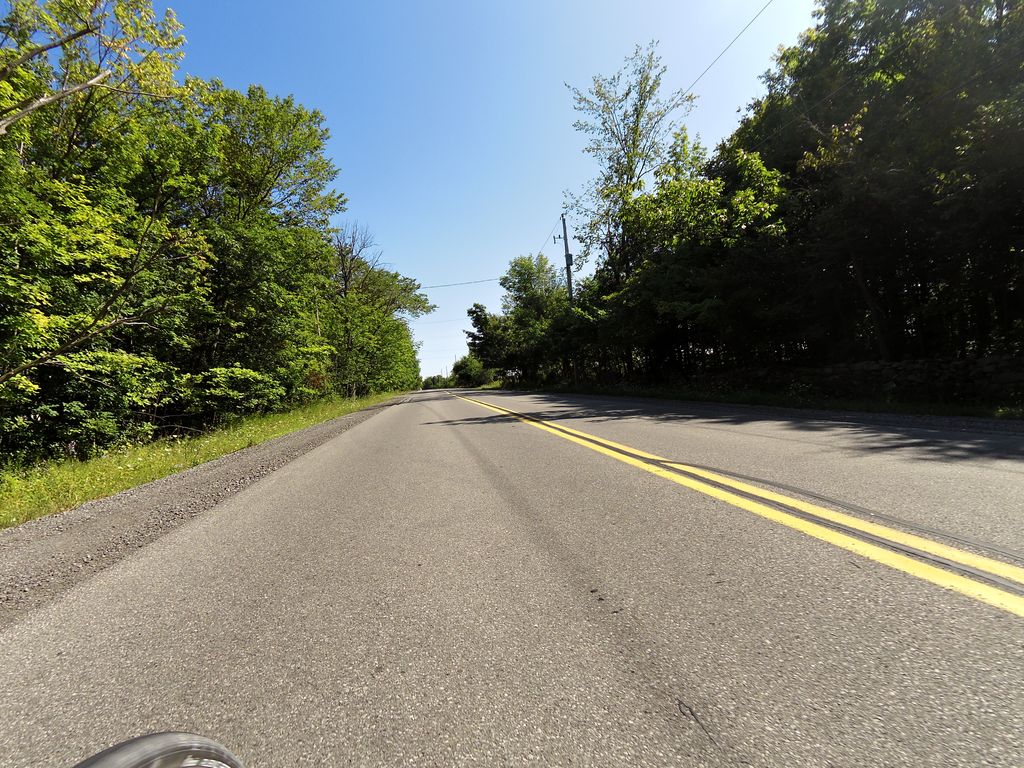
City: ottawa-gatineau